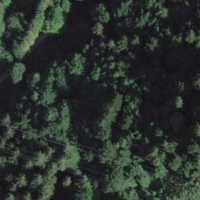
EUNIS habitat code: 43
Species observed at this site:
Campanula trachelium